Interaction volume radius: 5 \u00c5
Interaction volume height: 10 \u00c5
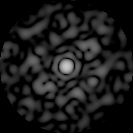
Disorder parameter: 0.7583